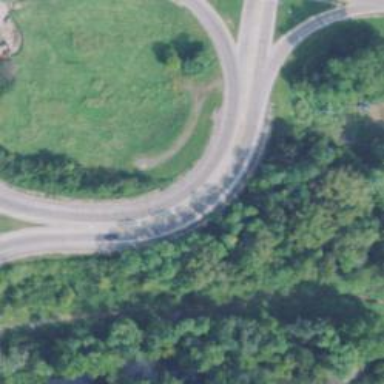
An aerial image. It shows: Trunk link highway.